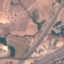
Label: Highway